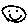
Label: smiley face